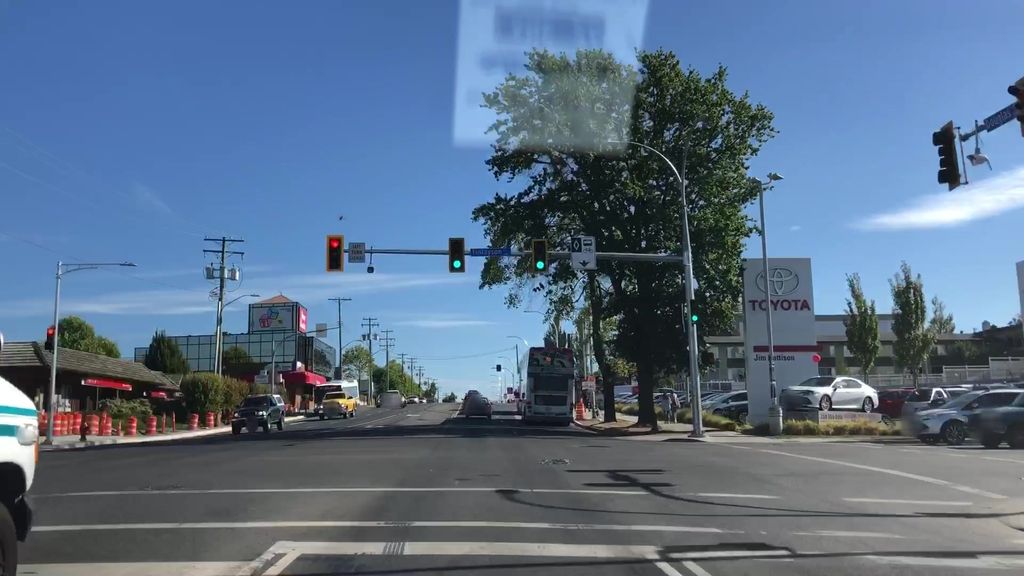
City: victoria